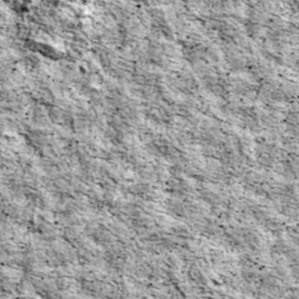
Label: non_frost